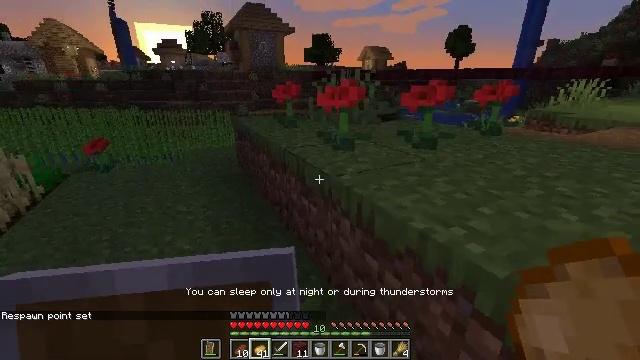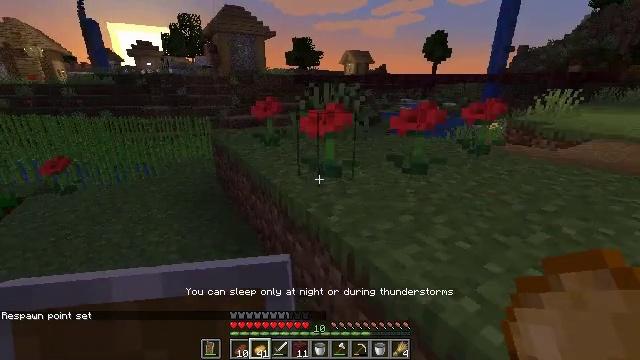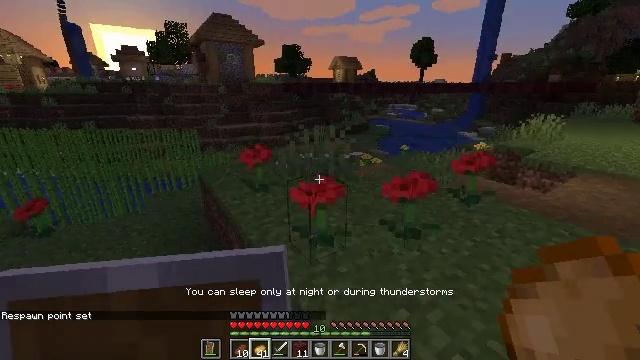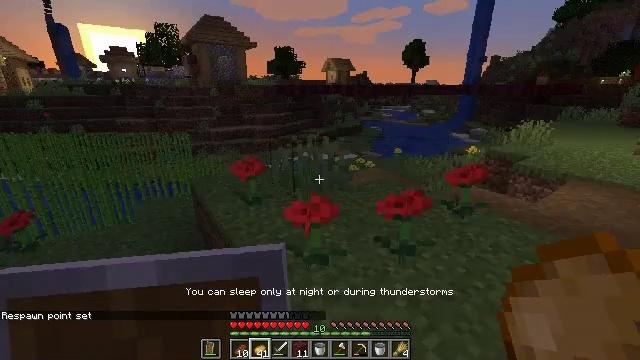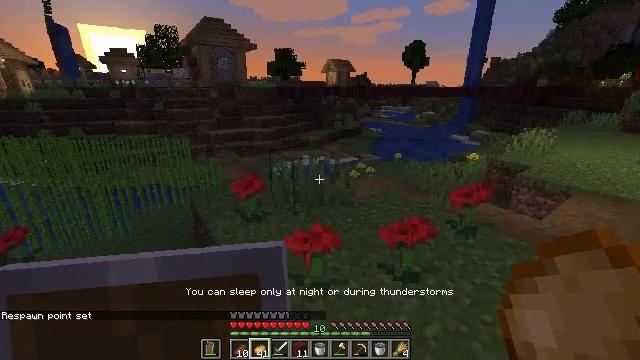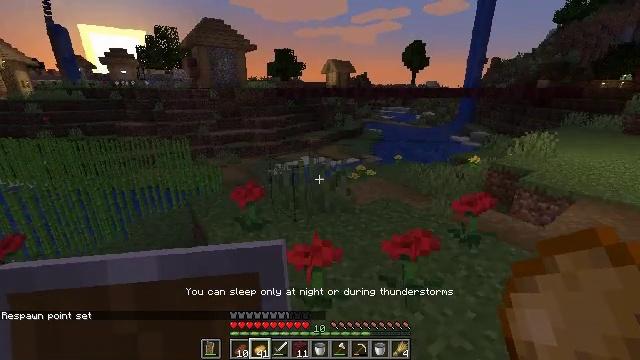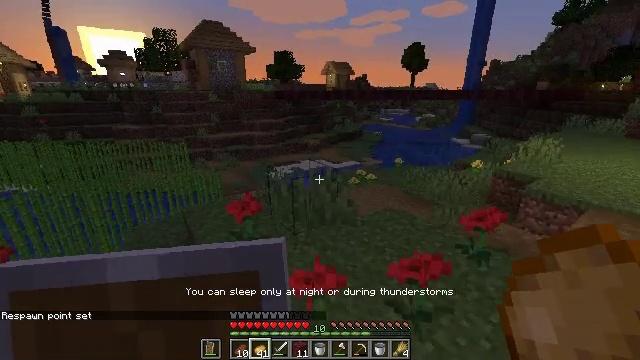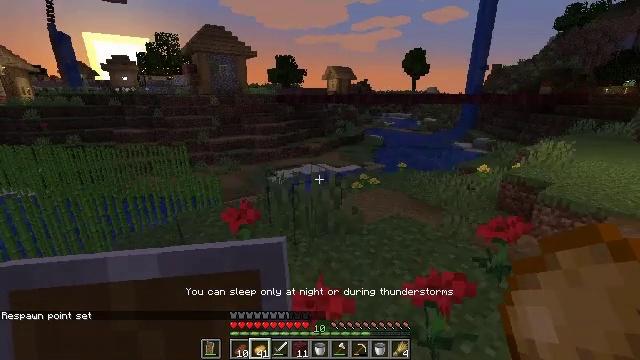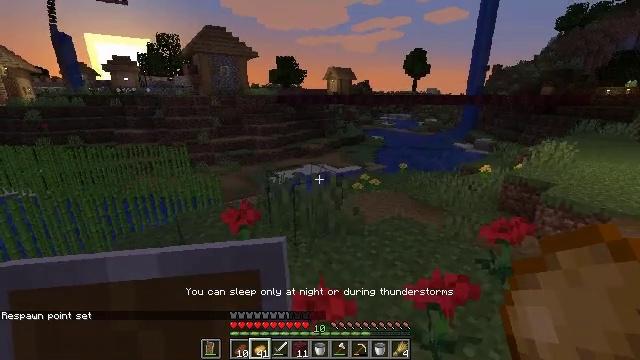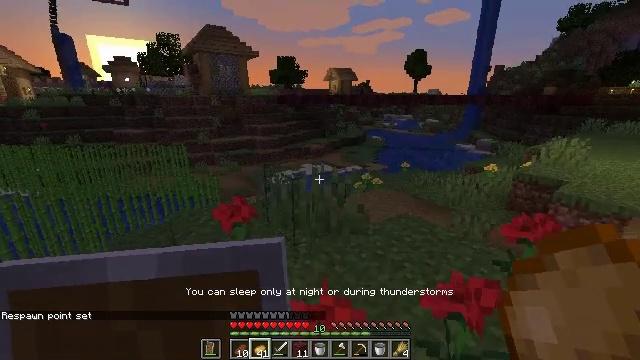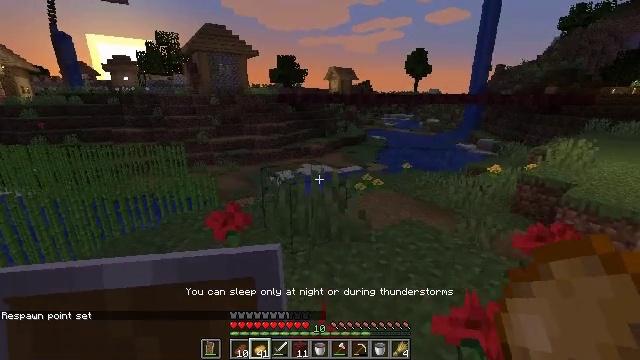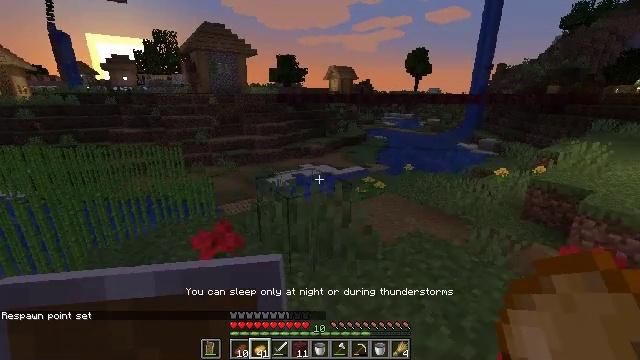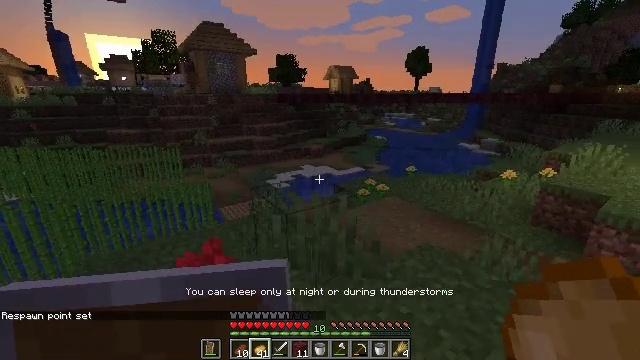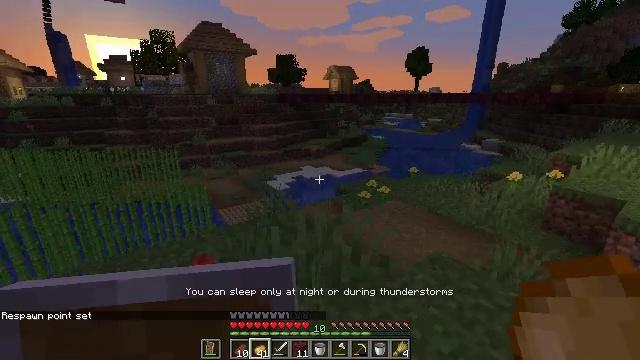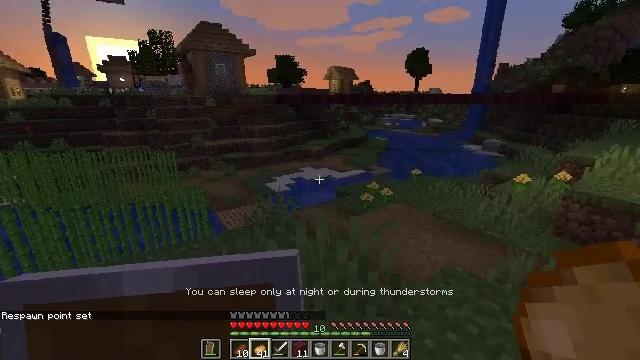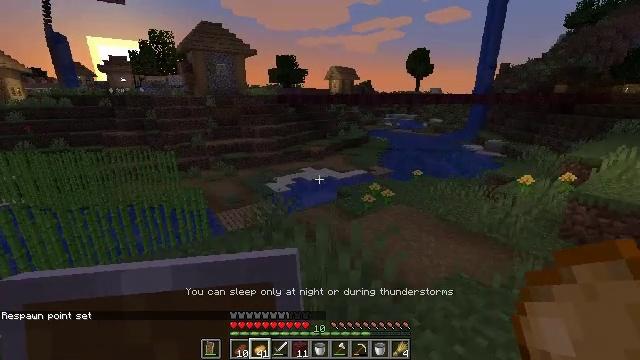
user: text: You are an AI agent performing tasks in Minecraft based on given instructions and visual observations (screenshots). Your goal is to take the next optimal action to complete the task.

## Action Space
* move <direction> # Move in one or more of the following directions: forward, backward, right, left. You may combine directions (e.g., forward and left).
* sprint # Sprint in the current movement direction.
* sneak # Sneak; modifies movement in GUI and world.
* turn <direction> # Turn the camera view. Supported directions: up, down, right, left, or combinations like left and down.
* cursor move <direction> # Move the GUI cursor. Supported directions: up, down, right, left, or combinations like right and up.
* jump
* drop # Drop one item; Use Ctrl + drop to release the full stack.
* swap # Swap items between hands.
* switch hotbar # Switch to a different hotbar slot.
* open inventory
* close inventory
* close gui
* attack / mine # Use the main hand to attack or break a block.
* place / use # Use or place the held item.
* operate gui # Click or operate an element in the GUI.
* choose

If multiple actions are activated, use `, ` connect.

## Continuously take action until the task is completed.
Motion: motion action
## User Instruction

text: Combine materials on the crafting table to make an emerald.
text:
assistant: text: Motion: move forward, turn right, jump
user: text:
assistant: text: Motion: move forward, turn right, jump
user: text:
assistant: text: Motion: move forward, turn right, jump
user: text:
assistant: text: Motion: move forward, jump
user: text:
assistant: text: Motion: move forward, jump
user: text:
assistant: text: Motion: move forward, jump
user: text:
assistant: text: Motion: move forward
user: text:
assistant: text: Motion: move forward
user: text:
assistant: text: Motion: move forward
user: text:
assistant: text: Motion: move forward
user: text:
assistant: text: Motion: move forward
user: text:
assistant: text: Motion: move forward
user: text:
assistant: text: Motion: move forward
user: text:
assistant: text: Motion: move forward
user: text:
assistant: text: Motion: no_op
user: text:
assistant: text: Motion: no_op
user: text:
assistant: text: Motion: move forward, turn down
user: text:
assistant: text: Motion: move forward
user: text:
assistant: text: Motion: no_op
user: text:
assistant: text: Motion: move forward
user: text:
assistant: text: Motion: move forward
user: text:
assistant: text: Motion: move forward
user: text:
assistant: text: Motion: move forward
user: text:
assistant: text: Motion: move forward
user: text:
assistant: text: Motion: move forward
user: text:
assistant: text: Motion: move forward
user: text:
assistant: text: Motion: move forward
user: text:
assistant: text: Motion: move forward, turn left
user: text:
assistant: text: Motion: move forward
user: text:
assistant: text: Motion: move forward